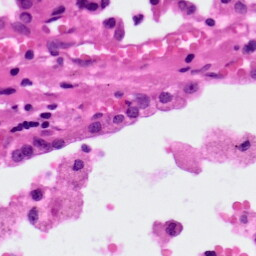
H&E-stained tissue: Lung